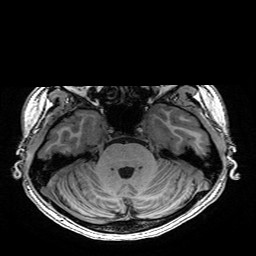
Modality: T1w
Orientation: coronal
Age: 21
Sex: female
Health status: healthy
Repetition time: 2.53 s
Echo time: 0.0034 s